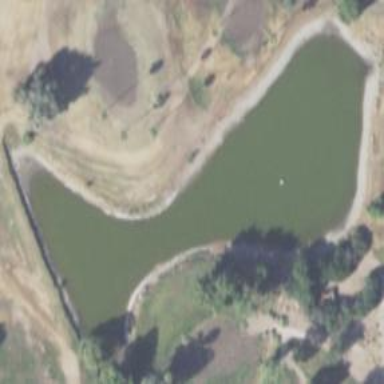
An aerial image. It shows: Natural pond serving as water hazard on golf course.